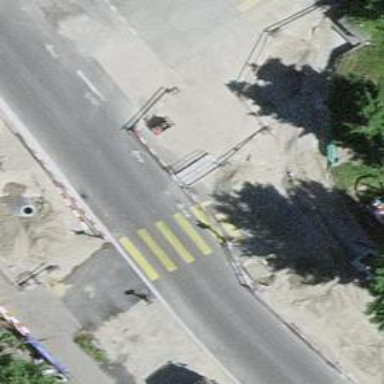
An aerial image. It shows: Marked road crossing with pedestrian island.